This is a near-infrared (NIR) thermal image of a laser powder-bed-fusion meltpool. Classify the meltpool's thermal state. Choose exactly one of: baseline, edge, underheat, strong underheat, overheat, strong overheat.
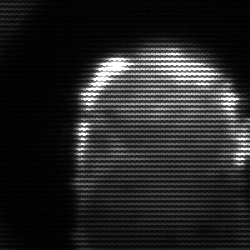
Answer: baseline